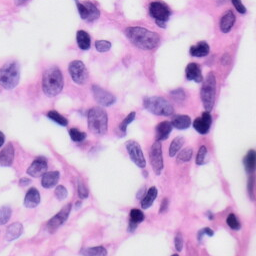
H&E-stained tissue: Skin